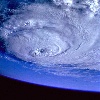
Label: cloud